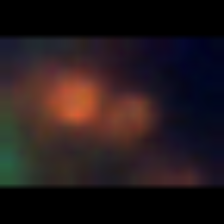
Taxon: Chaetoceros
Group: Diatoms